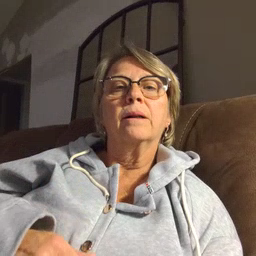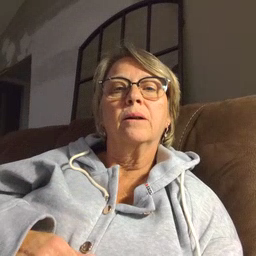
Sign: bed